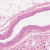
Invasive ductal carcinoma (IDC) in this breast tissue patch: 0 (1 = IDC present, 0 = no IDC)